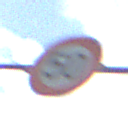
Verkehrszeichen: Geschwindigkeit50
Umgebung: Outdoor, Suburban
Tageszeit: MorningAfternoon
Wetter: PartlyCloudy
Licht: Natural
Jahreszeit: NotSpecified
Kontrast: LowContrast